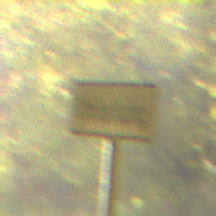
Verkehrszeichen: Umleitungsankuendigung
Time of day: SunriseSunset
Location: Outdoor (Nature)
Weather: PartlyCloudy
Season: NotSpecified
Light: Natural